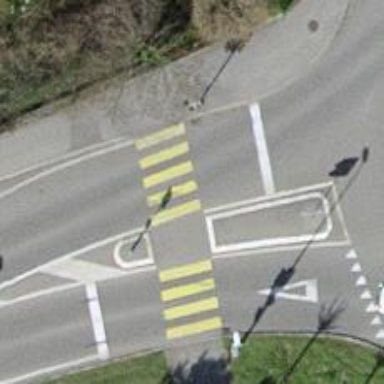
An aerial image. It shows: Zebra crossing with traffic signals and pedestrian island.